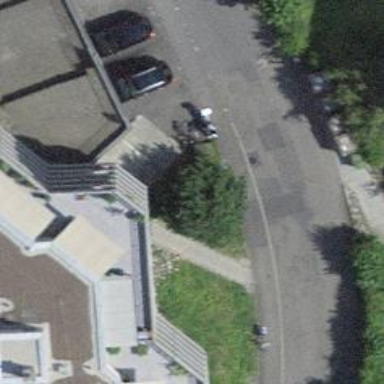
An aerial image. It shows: Kerb serving as barrier.